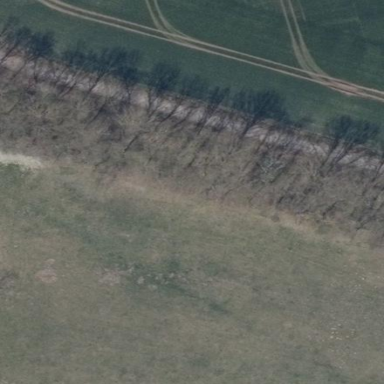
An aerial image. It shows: Deciduous broadleaved woodland.